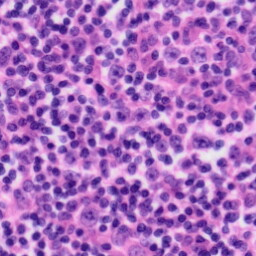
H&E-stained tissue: Tonsil